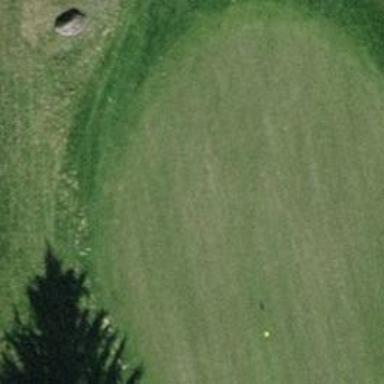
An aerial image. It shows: View of golf hole.